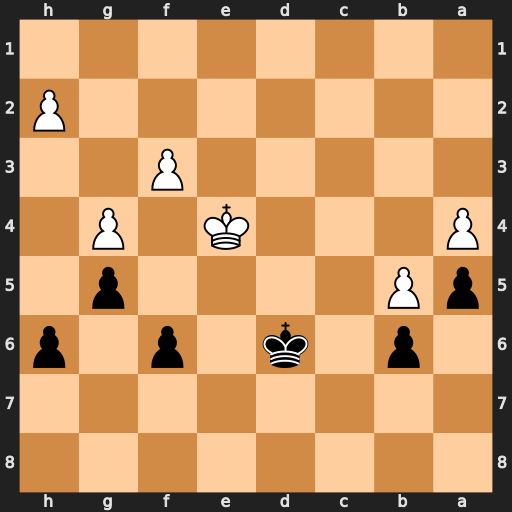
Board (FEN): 8/8/1p1k1p1p/pP4p1/P3K1P1/5P2/7P/8
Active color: b
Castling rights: -
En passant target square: -
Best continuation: Kc5 Kd3 Kb4 Kd4 Kxa4 Kc4 Ka3